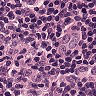
Metastatic tissue present: yes